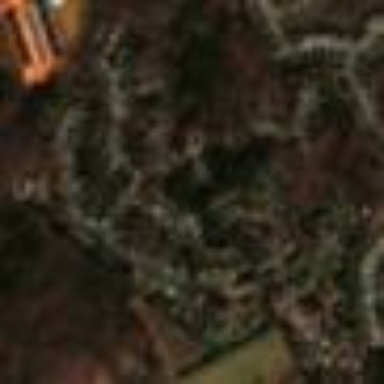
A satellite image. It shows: Residential area composed of single-family homes.